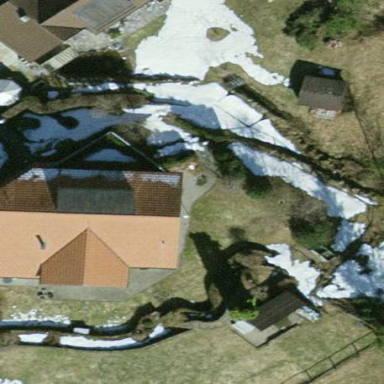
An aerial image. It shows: Simple house.